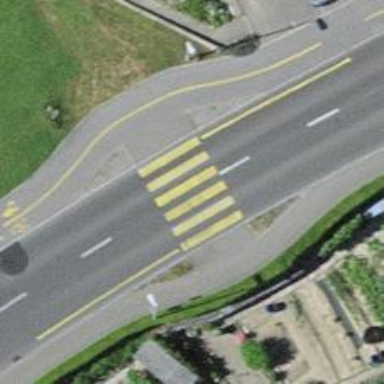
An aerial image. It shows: Uncontrolled zebra crossing with notable zebra markings.